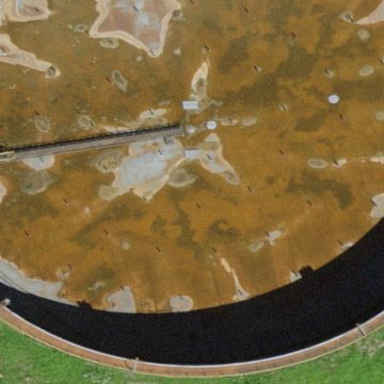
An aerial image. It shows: Storage tank which is man-made.